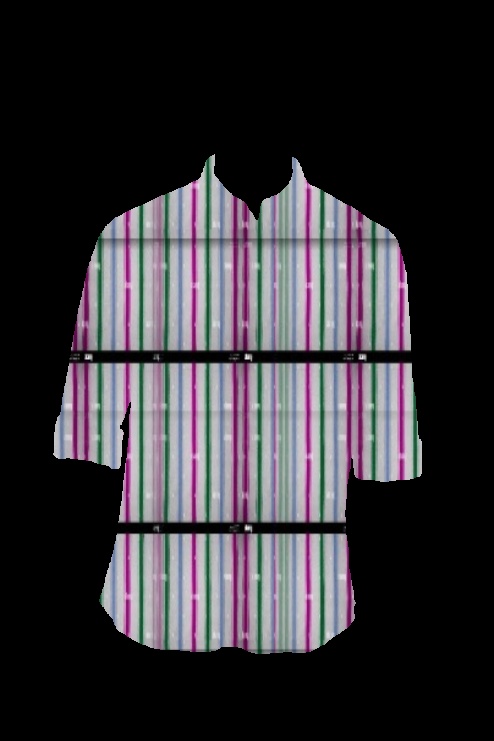
purple pink stripe button up tee